Aerial crown-view tile of a tropical tree (Barro Colorado Island, Panama), acquired 20240716:
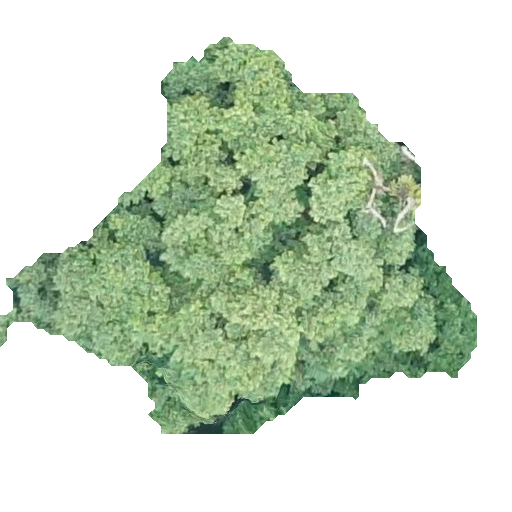
Species: Luehea seemannii
GBIF accepted scientific name: Luehea seemannii
Crown area: 167.024 m²